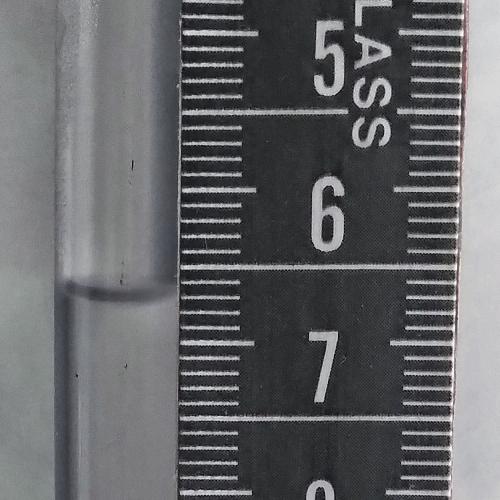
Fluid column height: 6.7 cm